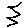
Label: zigzag